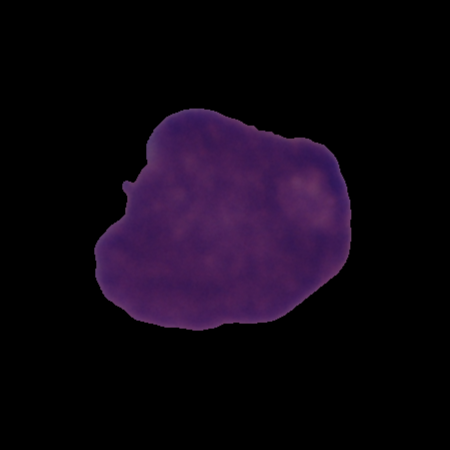
Label: cancer